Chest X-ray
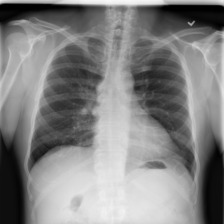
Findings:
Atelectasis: negative
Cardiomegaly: negative
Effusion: negative
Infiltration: positive
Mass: negative
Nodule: positive
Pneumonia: negative
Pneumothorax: negative
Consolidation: negative
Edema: negative
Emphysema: negative
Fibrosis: negative
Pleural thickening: negative
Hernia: negative